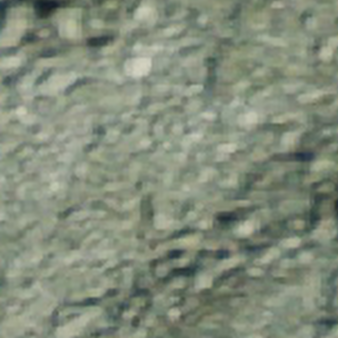
Label: other